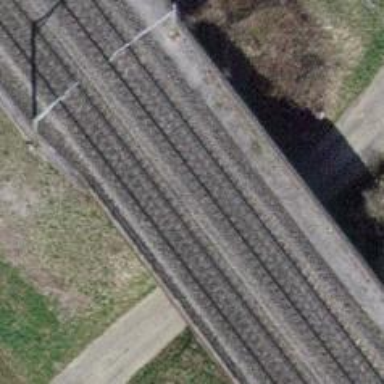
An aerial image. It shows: Single railway track with electrification through contact line.